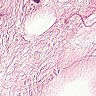
Metastatic tissue present: no